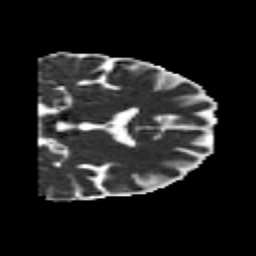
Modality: MD
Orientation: coronal
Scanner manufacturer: siemens
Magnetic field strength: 3 T
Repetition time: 6.8 s
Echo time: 0.093 s